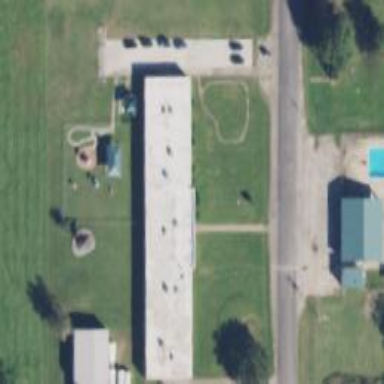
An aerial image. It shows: School.